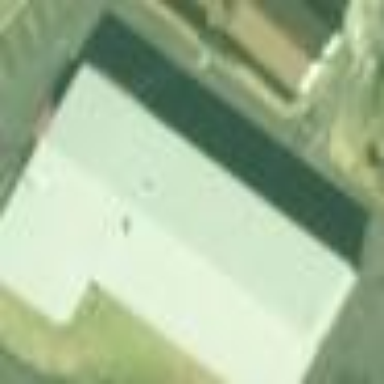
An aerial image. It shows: Building with bowling alley inside.